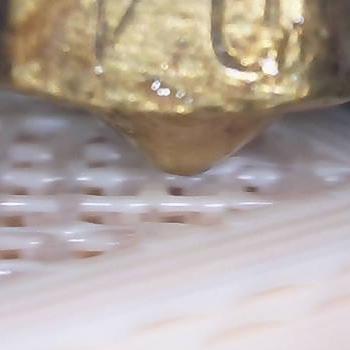
Flow rate: 33%